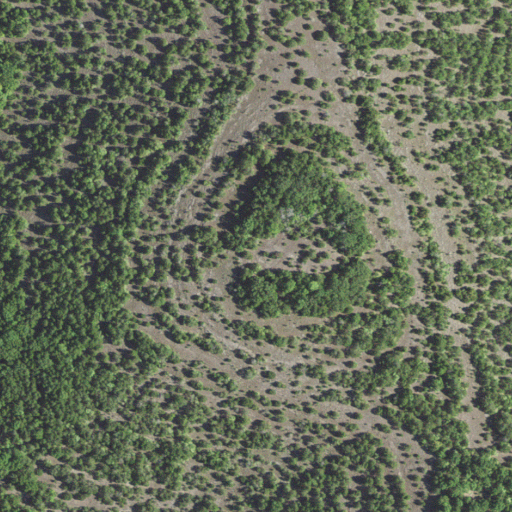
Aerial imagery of mountain in Missouri named Coy Bald containing deciduous forest, mixed forest, and evergreen forest